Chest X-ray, AP view. Patient: 25 years old, sex M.
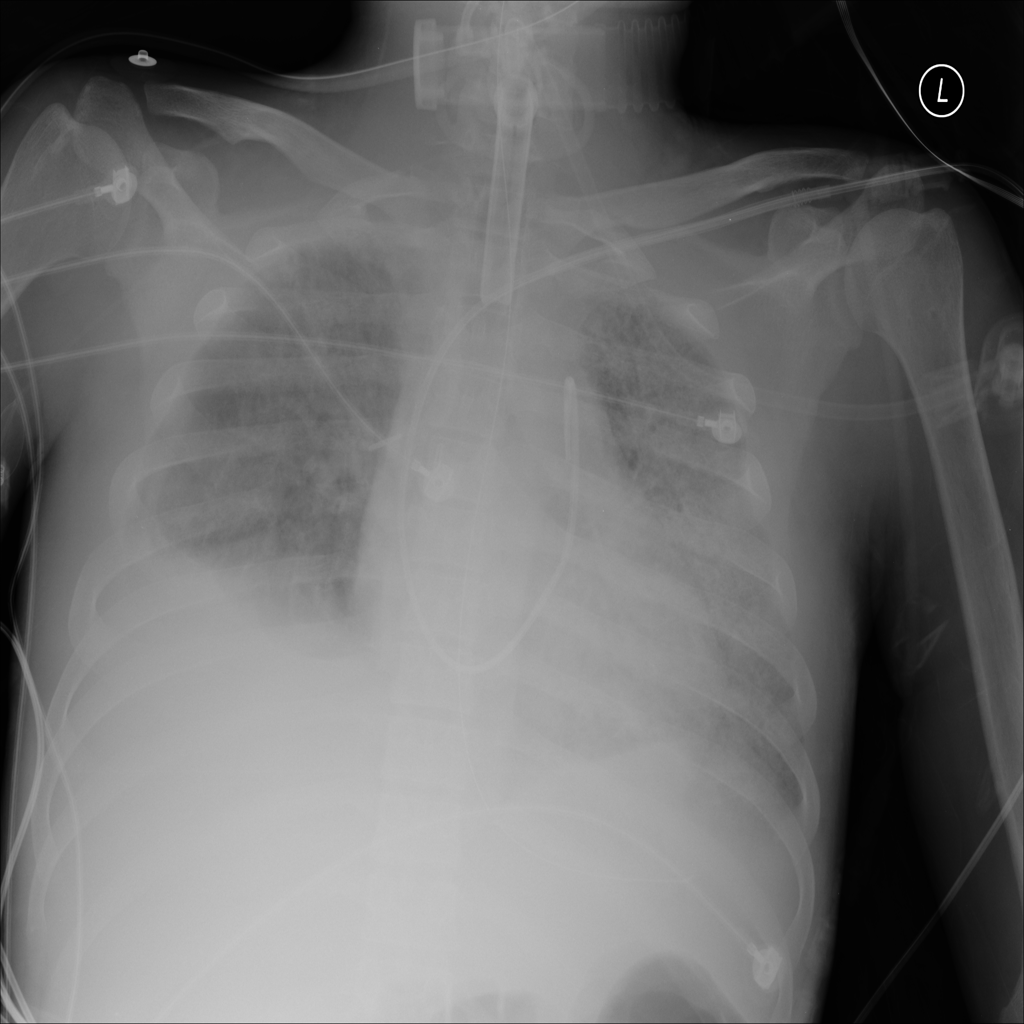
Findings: Effusion